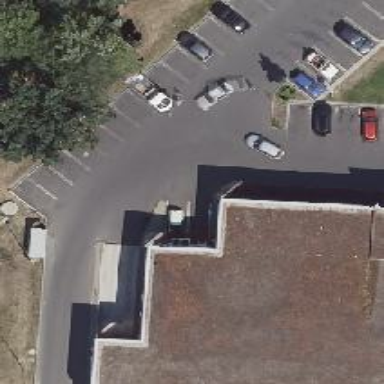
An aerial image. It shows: Parking aisle designated as service road.